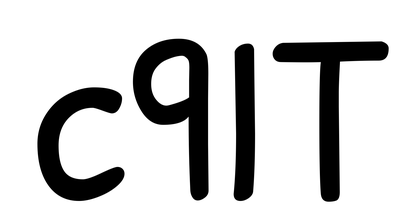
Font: PatrickHand-Regular